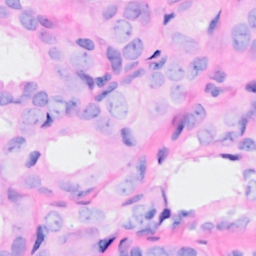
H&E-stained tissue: Breast